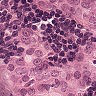
Metastatic tissue present: yes